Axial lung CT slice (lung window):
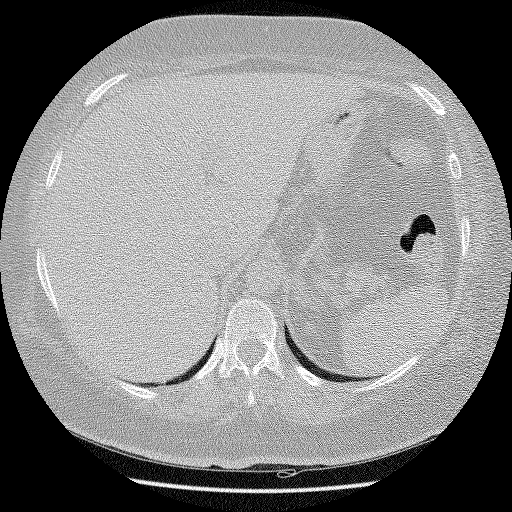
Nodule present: no